Interaction volume radius: 10 \u00c5
Interaction volume height: 40 \u00c5
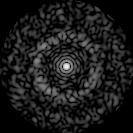
Disorder parameter: 0.8225